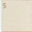
Piece: xx